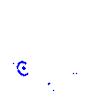
Particle: proton